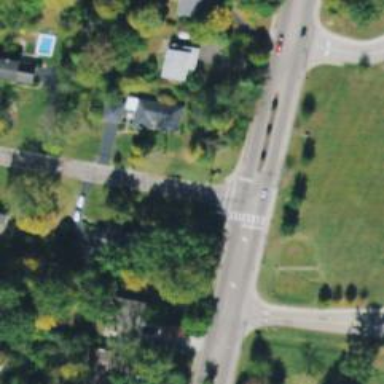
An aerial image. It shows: Marked road crossing.